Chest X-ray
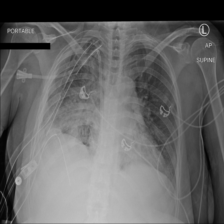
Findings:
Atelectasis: negative
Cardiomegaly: negative
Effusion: negative
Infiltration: positive
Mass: negative
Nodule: negative
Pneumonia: negative
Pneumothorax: negative
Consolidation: negative
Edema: negative
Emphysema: negative
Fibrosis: negative
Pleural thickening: negative
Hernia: negative